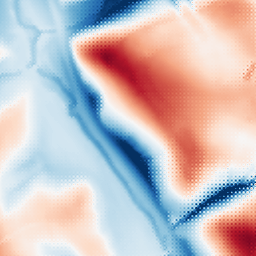
Category: multiscale
Decomposition family: dog_multiscale
Decomposition parameters: sigma_ratio: 1.6
n_scales: 6
base_sigma: 2
Upsampling method: regularized
Upsampling parameters: scale: 2
lambda_reg: 0.1
Upsampling scale: 2